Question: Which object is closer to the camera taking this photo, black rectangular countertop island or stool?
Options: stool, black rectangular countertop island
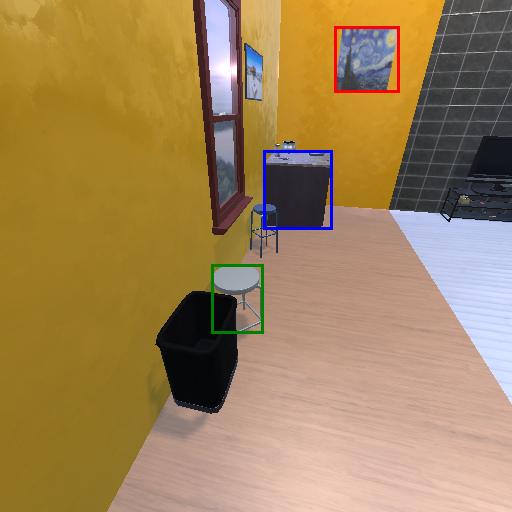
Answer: stool